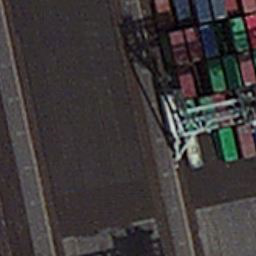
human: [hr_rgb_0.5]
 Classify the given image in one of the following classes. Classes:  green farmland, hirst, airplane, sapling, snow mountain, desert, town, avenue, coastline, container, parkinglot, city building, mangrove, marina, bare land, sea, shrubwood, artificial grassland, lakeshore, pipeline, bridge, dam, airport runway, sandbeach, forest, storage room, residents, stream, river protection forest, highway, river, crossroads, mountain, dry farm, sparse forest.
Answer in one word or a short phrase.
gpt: container